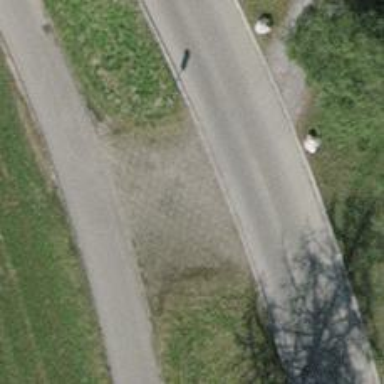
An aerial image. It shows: Track with grade2 surface made of grass paver.